Скалолаз (в прошлом цирковой артист) хочет провести ночь, провисев на горе в положении, как показано на рисунке. Для этого он закрепил себя к поверхности скалы с помощью четырёх необычных гибких пружин. Массы и начальные длины этих пружин пренебрежимо малы, а их коэффициенты жёсткости равны $k_1 = 150~Н/м$, $k_2 = 250~Н/м$, $k_3 = 300~Н/м$, $k_4 = 400~Н/м$. Для простоты, скалолаз можно считать точечным с массой $m = 70~кг$.
Чему равен период колебаний скалолаз при смещении из положения равновесия?
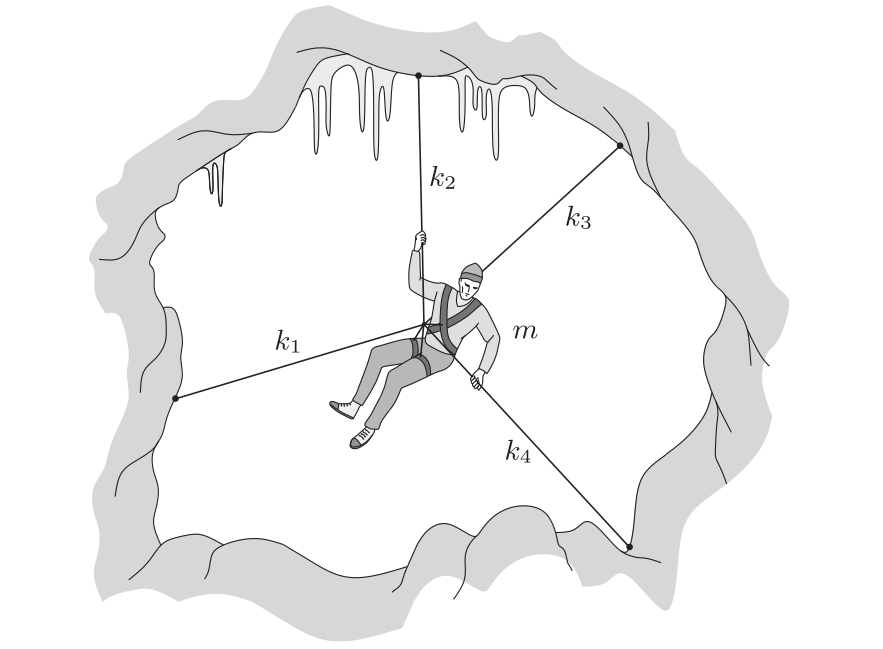
Ответ: $T = 2\pi\sqrt{\frac{m}{k_1+k_2+k_3+k_4}} = 1.6~с.$
Темы:
T, ★, Механика, Векторы, Упругость, 200 задач